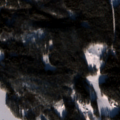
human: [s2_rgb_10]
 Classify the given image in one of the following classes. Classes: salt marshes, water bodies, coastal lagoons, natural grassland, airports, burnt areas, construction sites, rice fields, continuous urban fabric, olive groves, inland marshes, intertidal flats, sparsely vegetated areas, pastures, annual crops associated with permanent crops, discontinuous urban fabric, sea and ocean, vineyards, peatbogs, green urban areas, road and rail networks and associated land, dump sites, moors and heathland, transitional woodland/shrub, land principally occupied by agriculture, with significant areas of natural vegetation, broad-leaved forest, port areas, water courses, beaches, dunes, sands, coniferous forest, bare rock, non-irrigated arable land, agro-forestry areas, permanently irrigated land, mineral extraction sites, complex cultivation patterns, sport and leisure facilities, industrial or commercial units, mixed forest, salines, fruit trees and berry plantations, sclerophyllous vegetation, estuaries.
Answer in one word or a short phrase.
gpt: coniferous forest, mixed forest, water bodies